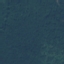
Land use / land cover: Forest